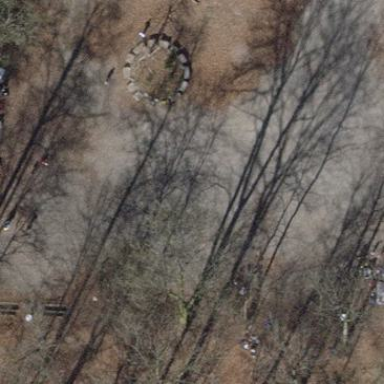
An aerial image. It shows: Playground area for leisure land.